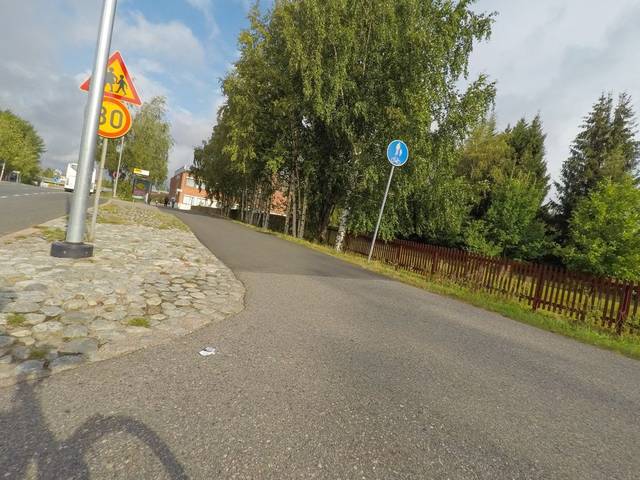
Region: Finland
Coordinates: 60.281, 24.982